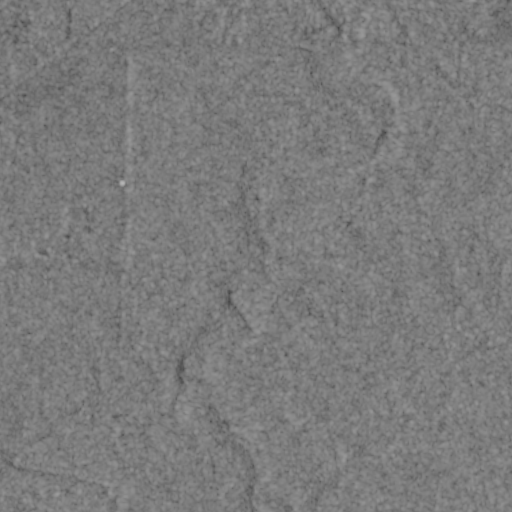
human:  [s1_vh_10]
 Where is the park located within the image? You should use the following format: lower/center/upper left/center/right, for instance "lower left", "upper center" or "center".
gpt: The park is located in the upper center of the image.
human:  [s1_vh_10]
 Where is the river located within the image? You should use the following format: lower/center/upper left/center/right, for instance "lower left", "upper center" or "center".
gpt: The river is located in the left of the image.
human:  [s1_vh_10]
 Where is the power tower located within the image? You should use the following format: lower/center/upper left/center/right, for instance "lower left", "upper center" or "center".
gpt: There is no power tower in the image.

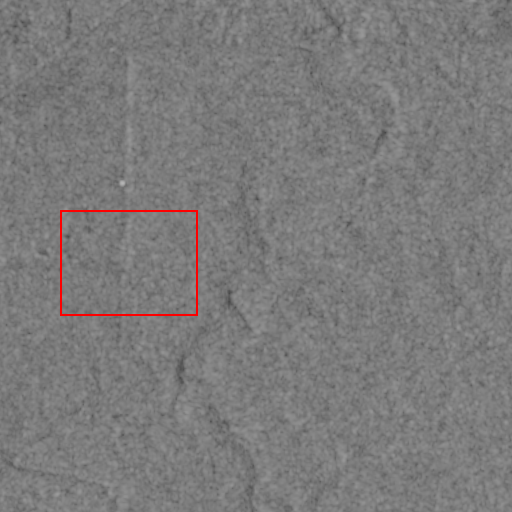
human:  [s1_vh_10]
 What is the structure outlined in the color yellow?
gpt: There is no yellow outline.
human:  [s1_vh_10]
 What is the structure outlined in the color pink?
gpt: There is no structure outlined in pink.